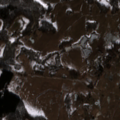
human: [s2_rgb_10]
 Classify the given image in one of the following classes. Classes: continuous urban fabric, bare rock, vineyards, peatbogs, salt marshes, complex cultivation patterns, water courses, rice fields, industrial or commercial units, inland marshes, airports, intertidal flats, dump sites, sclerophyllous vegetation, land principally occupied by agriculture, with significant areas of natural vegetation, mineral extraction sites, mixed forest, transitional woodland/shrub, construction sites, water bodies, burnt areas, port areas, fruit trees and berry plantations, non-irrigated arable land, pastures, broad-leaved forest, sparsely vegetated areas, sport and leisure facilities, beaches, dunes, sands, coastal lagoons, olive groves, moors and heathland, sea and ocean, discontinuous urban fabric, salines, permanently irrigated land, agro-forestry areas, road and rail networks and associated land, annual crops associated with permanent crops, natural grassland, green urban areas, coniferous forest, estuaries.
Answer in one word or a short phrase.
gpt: pastures, complex cultivation patterns, land principally occupied by agriculture, with significant areas of natural vegetation, broad-leaved forest